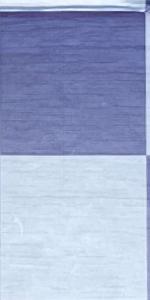
Label: Empty